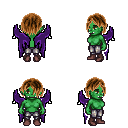
a pixel art fantasy rpg character, female body template, orc, green skin, purple wings, metal pants, brown bangs hairstyle, maroon shoes, four views (front, back, left, right), 2x2 character sprite sheet, small pixel art, hard edges, no anti-aliasing